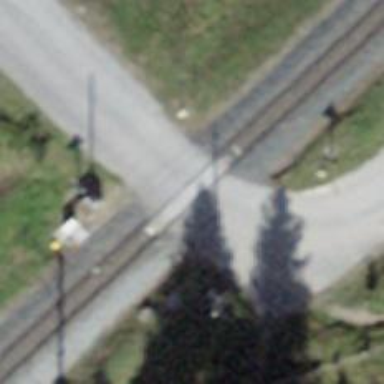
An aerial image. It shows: Level crossing at the railway with full barrier.